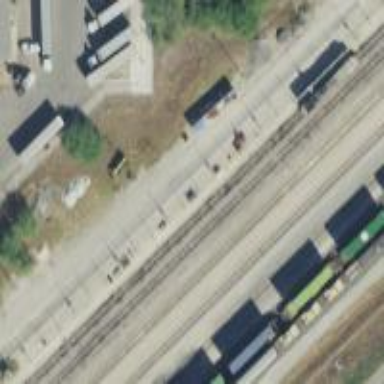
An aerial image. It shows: Railway fuel facility.